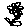
Label: flower